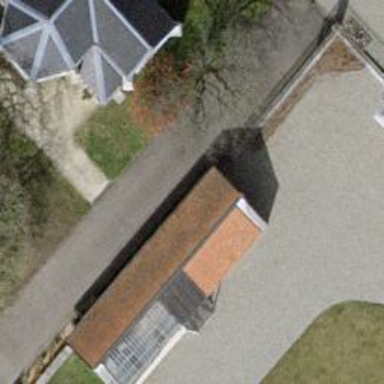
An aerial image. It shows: Gabled roof university building.